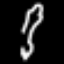
Label: fork